Question: I want to fetch all the items on a particular day. Programmatically the entry is added as recurring event, Now i need to fetch all the instances of recurring event, on each day as per the date selected by the user.
E.g: I have made 3 recurring entries on 12thSept and which ends on 21stSept with all three having different 'TIME' and a seperate 'ROOM NAME'

I want to fetch all the items on 12th,13th,14th and so on till 21st as per the date selected.
The following is the code i am working with to fetch all the entries on a selected day, bt the issue i am having here is, and for all .
'''
SPQuery oQueryBookings = new SPQuery();
string strQuery = "";
oQueryBookings.ExpandRecurrence = true;
//oQueryBookings.Query = strQuery;
oQueryBookings.CalendarDate = date.Date;
SPListItemCollection oCollBookings = null;
strQuery = "<Where><And><DateRangesOverlap><FieldRef Name='EventDate' />" +
"<FieldRef Name='EndDate' />" +
"<FieldRef Name='RecurrenceID'/>" +
"<Value Type='DateTime'>" +
"<Today />" +
"</Value>" +
"</DateRangesOverlap>" +
"<Eq><FieldRef Name='Room' /><Value Type='Lookup'>" + room + "</Value></Eq>" +
"</And></Where>";
oQueryBookings.ViewFields = string.Concat("<FieldRef Name='Title' />" +
"<FieldRef Name='EventDate' />" +
"<FieldRef Name='EndDate' />" +
"<FieldRef Name='Location' />" +
"<FieldRef Name='Description' />" +
"<FieldRef Name='fRecurrence' />" +
"<FieldRef Name='RecurrenceData' />" +
"<FieldRef Name='fAllDayEvent' />" +
"<FieldRef Name='LinkTitle'/>" +
"<FieldRef Name='Room'/>");
oQueryBookings.Query = strQuery;
oCollBookings = list.GetItems(oQueryBookings);
if (oCollBookings.Count > 0)
{
//Code Here
}
'''
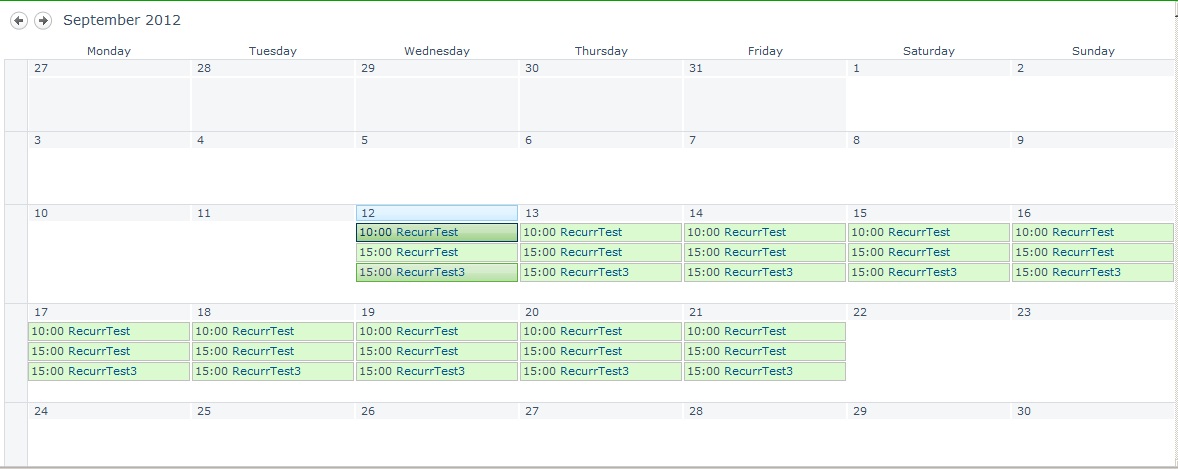
Answer: The issue was with saving the item, the 'EventDate' & 'EndDate' were saved as the same day.